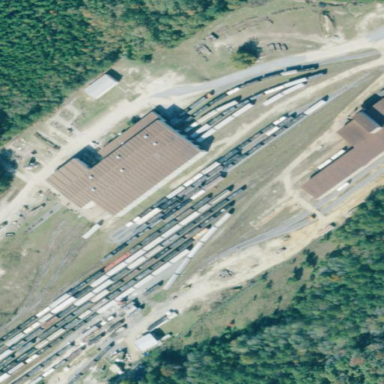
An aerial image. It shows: Small industrial railway yard used for maintenance.